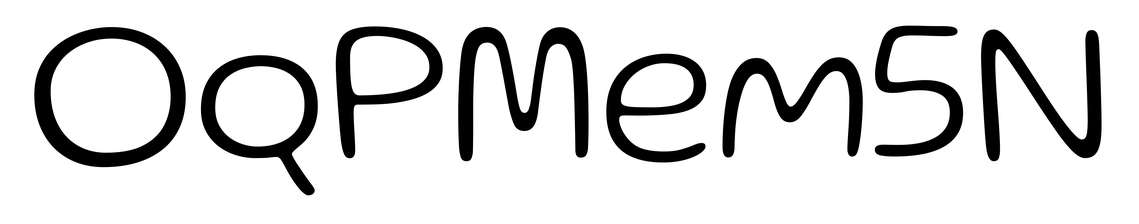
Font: Gluten_ExtraLight